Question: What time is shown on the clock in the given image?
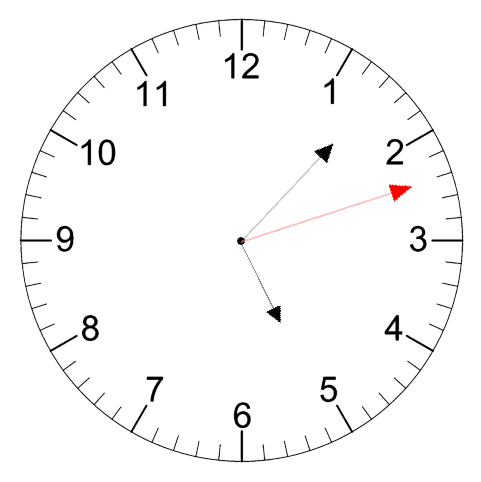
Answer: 05:07:12